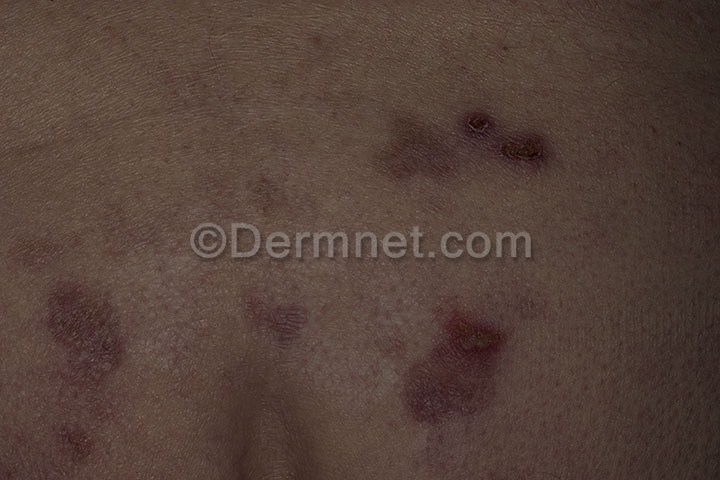
Disease: Warts Molluscum and other Viral Infections